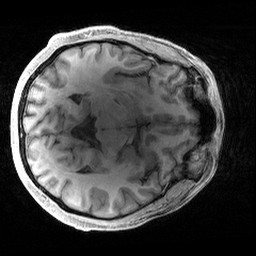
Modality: T1w
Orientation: axial
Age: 44
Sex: male
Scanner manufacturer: siemens
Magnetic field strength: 3 T
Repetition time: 2.4 s
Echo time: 0.00215 s